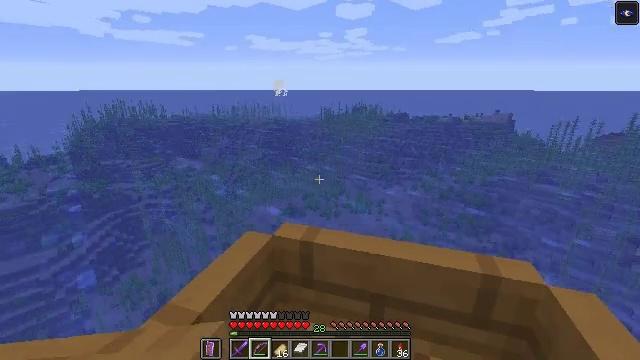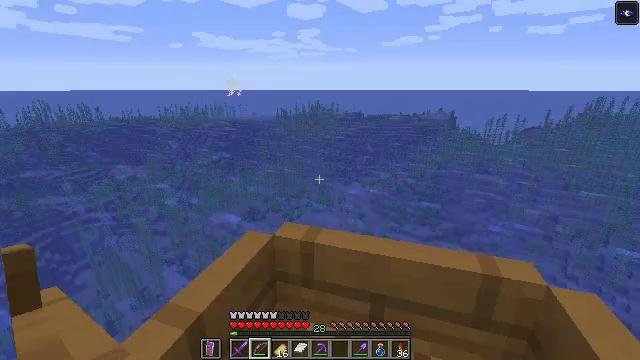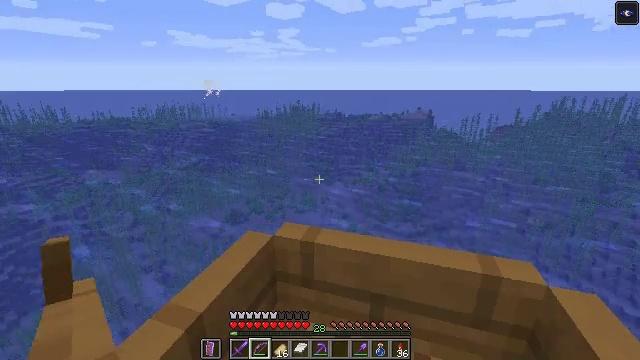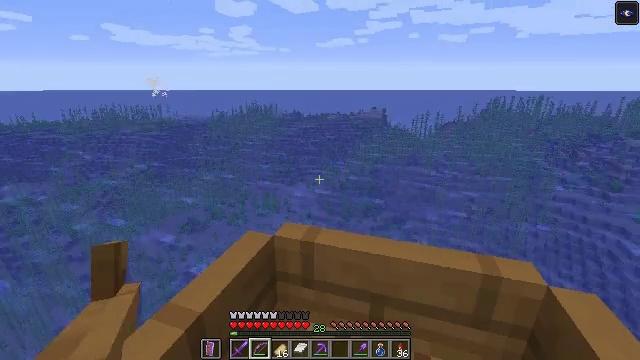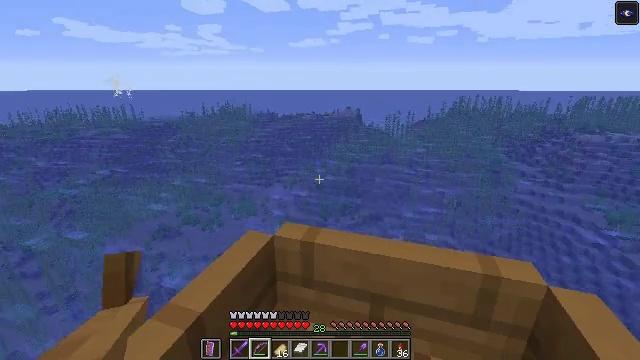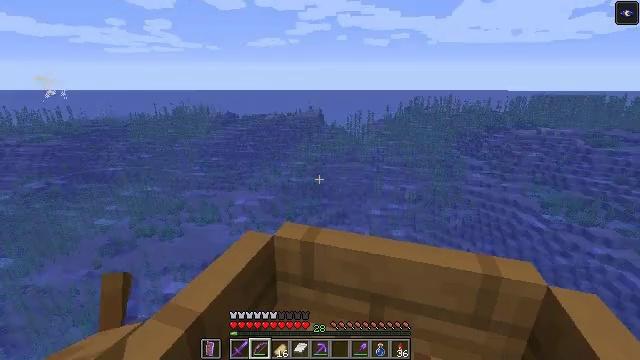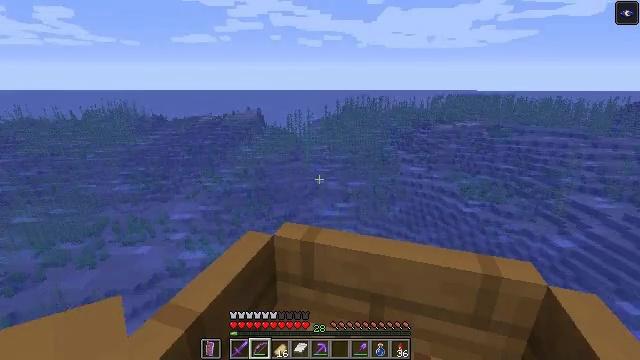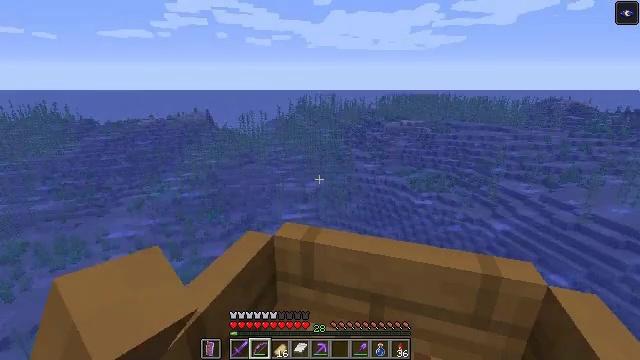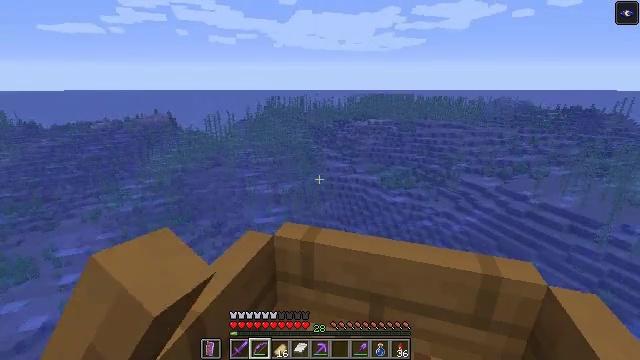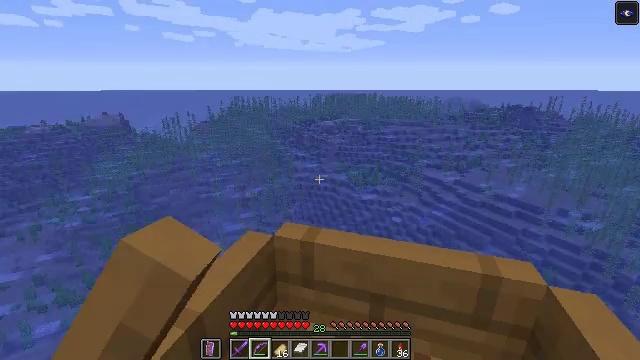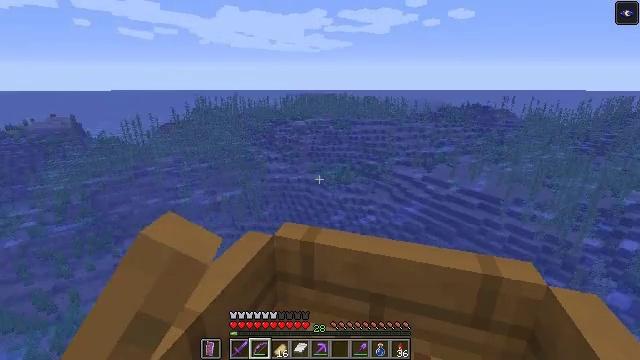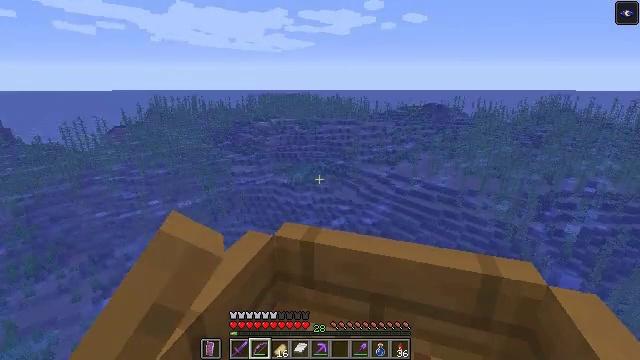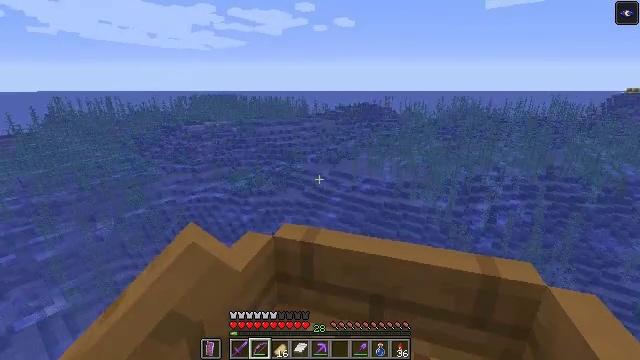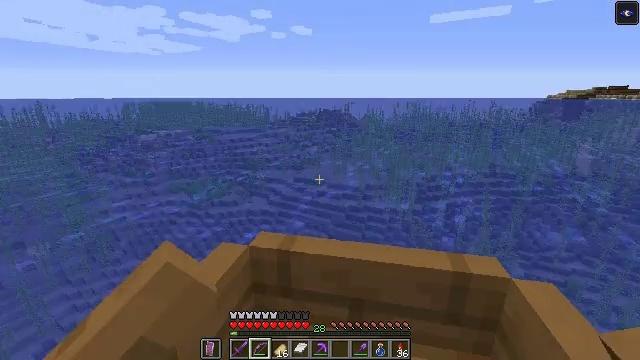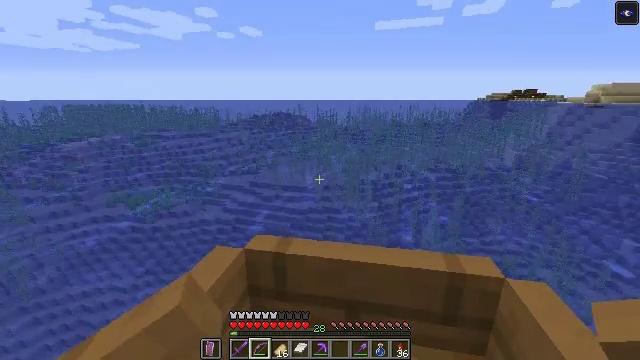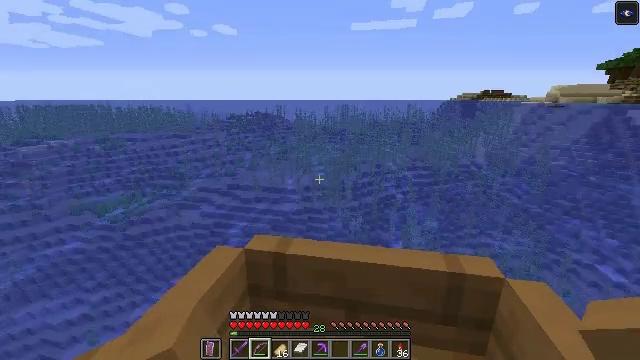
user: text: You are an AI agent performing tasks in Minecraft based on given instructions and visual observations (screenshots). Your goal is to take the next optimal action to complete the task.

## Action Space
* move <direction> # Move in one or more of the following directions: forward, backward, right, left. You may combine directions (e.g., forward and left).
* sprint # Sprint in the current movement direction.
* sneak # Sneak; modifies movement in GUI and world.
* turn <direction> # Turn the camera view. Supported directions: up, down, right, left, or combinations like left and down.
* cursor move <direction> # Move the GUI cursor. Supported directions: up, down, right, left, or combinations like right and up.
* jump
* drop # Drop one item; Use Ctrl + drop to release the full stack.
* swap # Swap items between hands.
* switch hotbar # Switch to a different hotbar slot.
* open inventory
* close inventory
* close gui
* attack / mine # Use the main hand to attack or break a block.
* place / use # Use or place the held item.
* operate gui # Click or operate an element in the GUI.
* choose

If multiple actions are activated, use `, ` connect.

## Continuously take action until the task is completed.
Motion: motion action
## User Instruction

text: Gather oak leaves by attacking.
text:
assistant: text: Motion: move right
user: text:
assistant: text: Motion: move right
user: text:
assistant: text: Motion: move right
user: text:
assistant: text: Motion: move right
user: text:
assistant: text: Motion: move right
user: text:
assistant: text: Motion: move right
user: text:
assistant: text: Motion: move right
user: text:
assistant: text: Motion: move right
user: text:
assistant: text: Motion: move forward and move right
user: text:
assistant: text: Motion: move forward
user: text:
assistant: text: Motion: move forward
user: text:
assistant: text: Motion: move forward
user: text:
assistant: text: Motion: move forward, turn right and up
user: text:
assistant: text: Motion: move forward, turn right
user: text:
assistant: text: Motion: move forward
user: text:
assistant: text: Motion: move forward, sprint
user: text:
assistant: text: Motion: move forward, sprint
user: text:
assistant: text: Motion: move forward, sprint
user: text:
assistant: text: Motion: move forward, sprint
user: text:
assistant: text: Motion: move forward, sprint
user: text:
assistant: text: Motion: move forward, sprint
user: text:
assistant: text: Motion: move forward, sprint
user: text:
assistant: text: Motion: move forward and move left, sprint
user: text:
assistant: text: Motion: move forward and move left, sprint
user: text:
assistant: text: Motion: move forward and move left, sprint
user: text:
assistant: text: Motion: move forward and move left, sprint
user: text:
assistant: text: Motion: move forward and move left, sprint
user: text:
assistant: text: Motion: move forward, sprint
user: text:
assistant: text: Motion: move forward, sprint
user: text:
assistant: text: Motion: move forward, sprint